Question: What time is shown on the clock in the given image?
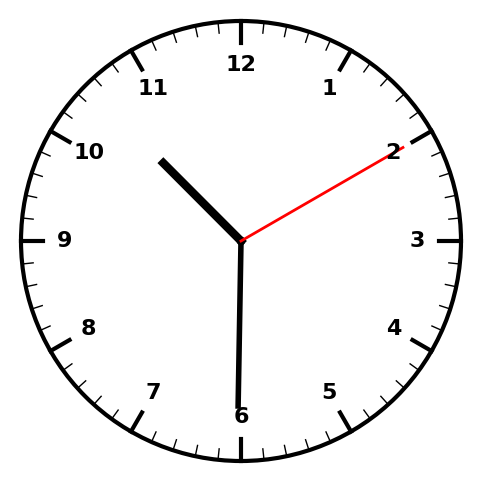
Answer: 10:30:10